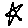
Label: star